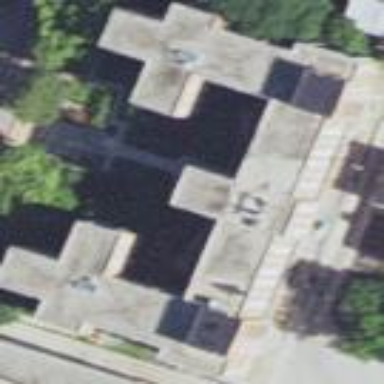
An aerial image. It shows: Dormitory building.